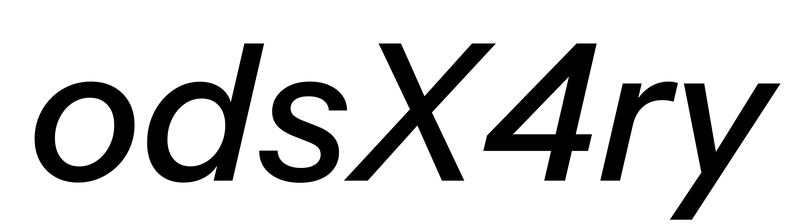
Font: InstrumentSans-Italic_Medium_Italic